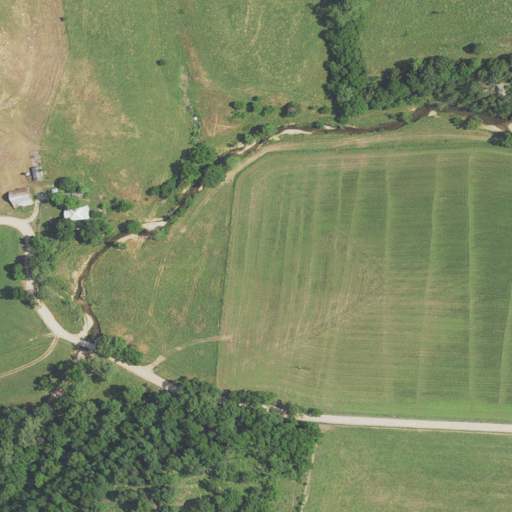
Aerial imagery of valley in Missouri named Gunter Hollow containing pasture, deciduous forest, open development, low intensity development, and medium intensity development